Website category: book
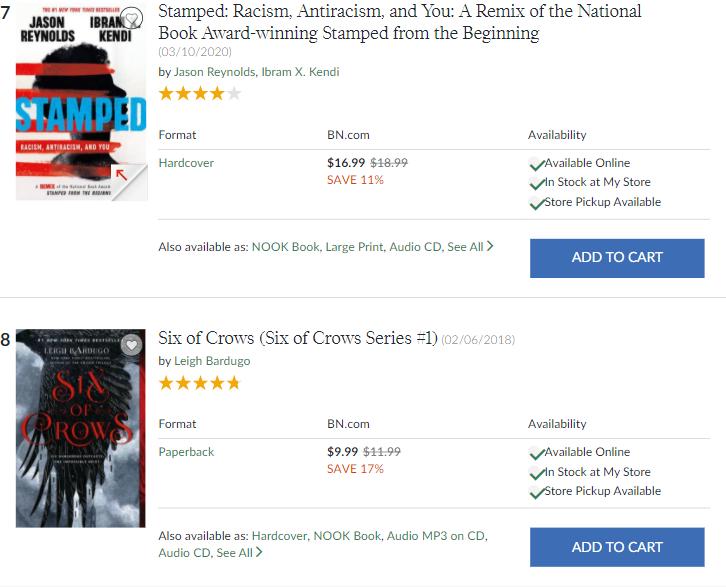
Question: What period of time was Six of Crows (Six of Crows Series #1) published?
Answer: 02/06/2018

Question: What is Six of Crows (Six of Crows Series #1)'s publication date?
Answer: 02/06/2018

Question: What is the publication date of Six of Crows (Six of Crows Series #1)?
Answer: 02/06/2018

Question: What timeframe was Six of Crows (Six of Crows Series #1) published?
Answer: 02/06/2018

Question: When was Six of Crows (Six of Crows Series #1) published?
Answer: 02/06/2018

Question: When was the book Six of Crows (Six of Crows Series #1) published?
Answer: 02/06/2018

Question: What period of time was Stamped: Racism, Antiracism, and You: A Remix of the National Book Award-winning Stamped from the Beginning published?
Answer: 03/10/2020

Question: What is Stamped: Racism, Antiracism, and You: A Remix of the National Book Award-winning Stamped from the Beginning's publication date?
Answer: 03/10/2020

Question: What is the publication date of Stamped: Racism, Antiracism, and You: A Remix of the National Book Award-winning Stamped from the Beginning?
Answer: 03/10/2020

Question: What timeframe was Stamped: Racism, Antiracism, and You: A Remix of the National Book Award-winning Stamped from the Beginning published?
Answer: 03/10/2020

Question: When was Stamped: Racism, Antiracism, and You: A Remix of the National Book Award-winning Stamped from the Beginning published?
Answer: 03/10/2020

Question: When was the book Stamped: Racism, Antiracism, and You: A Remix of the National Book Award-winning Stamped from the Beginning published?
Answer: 03/10/2020

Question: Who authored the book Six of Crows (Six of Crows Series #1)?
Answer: Leigh Bardugo

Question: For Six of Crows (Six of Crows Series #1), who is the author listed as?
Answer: Leigh Bardugo

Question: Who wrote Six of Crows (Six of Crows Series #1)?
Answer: Leigh Bardugo

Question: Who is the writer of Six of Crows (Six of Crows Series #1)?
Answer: Leigh Bardugo

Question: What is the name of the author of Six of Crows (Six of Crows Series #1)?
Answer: Leigh Bardugo

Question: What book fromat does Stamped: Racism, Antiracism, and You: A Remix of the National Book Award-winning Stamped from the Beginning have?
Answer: Hardcover

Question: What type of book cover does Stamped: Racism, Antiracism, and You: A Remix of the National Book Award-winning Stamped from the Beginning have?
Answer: Hardcover

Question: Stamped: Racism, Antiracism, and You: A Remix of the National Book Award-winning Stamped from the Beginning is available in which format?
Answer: Hardcover

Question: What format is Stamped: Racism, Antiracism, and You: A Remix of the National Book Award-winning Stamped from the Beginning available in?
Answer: Hardcover

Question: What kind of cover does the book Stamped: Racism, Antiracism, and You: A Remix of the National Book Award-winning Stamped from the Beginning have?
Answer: Hardcover

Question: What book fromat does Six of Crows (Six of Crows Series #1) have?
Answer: Paperback

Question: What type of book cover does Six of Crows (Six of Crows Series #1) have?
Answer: Paperback

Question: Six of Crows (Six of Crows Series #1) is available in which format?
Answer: Paperback

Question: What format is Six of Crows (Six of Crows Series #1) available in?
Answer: Paperback

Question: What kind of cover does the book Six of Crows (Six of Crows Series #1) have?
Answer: Paperback

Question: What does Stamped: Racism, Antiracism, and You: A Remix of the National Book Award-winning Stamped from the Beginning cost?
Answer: $16.99

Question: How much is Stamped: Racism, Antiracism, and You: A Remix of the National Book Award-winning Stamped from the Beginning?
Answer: $16.99

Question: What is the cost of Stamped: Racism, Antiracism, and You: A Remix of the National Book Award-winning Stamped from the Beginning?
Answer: $16.99

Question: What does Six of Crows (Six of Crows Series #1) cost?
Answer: $9.99

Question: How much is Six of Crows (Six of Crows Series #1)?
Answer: $9.99

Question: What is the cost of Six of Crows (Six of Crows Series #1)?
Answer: $9.99

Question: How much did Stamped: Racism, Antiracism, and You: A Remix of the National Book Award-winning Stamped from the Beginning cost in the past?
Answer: $18.99

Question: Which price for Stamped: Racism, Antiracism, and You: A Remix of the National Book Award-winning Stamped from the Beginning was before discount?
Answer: $18.99

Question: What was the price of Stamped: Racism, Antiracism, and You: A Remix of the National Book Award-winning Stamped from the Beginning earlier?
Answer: $18.99

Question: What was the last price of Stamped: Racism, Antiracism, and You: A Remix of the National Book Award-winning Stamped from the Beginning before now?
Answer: $18.99

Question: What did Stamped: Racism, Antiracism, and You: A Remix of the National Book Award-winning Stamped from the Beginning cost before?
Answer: $18.99

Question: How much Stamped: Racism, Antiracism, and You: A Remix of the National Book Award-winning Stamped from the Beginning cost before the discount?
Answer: $18.99

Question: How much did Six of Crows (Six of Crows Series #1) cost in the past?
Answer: $11.99

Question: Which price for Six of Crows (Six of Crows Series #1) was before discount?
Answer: $11.99

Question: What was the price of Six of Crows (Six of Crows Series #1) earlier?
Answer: $11.99

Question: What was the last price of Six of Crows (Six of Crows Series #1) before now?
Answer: $11.99

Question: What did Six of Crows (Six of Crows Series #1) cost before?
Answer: $11.99

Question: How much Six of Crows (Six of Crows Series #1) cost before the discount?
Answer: $11.99

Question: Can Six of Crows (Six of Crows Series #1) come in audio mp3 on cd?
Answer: yes

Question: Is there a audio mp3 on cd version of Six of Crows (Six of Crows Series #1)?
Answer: yes

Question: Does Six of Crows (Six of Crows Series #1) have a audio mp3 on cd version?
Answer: yes

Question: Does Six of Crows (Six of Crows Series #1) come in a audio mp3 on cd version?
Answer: yes

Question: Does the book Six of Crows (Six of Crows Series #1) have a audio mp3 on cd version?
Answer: yes

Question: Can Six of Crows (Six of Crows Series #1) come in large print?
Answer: no

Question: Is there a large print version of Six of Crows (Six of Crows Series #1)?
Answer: no

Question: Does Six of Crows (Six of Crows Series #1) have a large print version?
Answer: no

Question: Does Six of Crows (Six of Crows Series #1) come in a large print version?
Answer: no

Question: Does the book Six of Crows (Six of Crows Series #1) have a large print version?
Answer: no

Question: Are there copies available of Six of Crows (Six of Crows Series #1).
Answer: yes

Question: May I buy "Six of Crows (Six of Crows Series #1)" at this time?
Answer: yes

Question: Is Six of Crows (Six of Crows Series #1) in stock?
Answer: yes

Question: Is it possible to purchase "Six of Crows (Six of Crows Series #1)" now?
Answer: yes

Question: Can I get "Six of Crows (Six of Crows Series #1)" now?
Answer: yes

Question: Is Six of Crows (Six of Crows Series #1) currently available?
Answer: yes

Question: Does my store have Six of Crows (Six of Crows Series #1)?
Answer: yes

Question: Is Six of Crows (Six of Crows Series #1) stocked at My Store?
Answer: yes

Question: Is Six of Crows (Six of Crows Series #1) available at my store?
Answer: yes